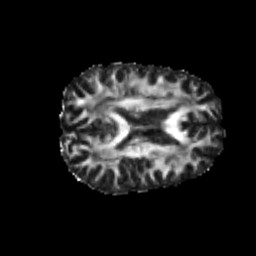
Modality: FA
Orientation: axial
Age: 20
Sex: male
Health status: healthy
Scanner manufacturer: philips
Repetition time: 7.393 s
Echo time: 0.08599 s